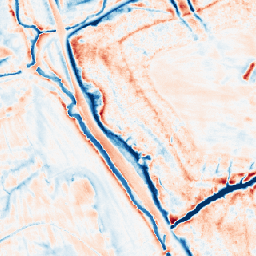
Category: edge_preserving
Decomposition family: anisotropic_diffusion
Decomposition parameters: iterations: 50
kappa: 10
gamma: 0.2
Upsampling method: nearest
Upsampling parameters: scale: 8
Upsampling scale: 8